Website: crate-barrel
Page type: cart
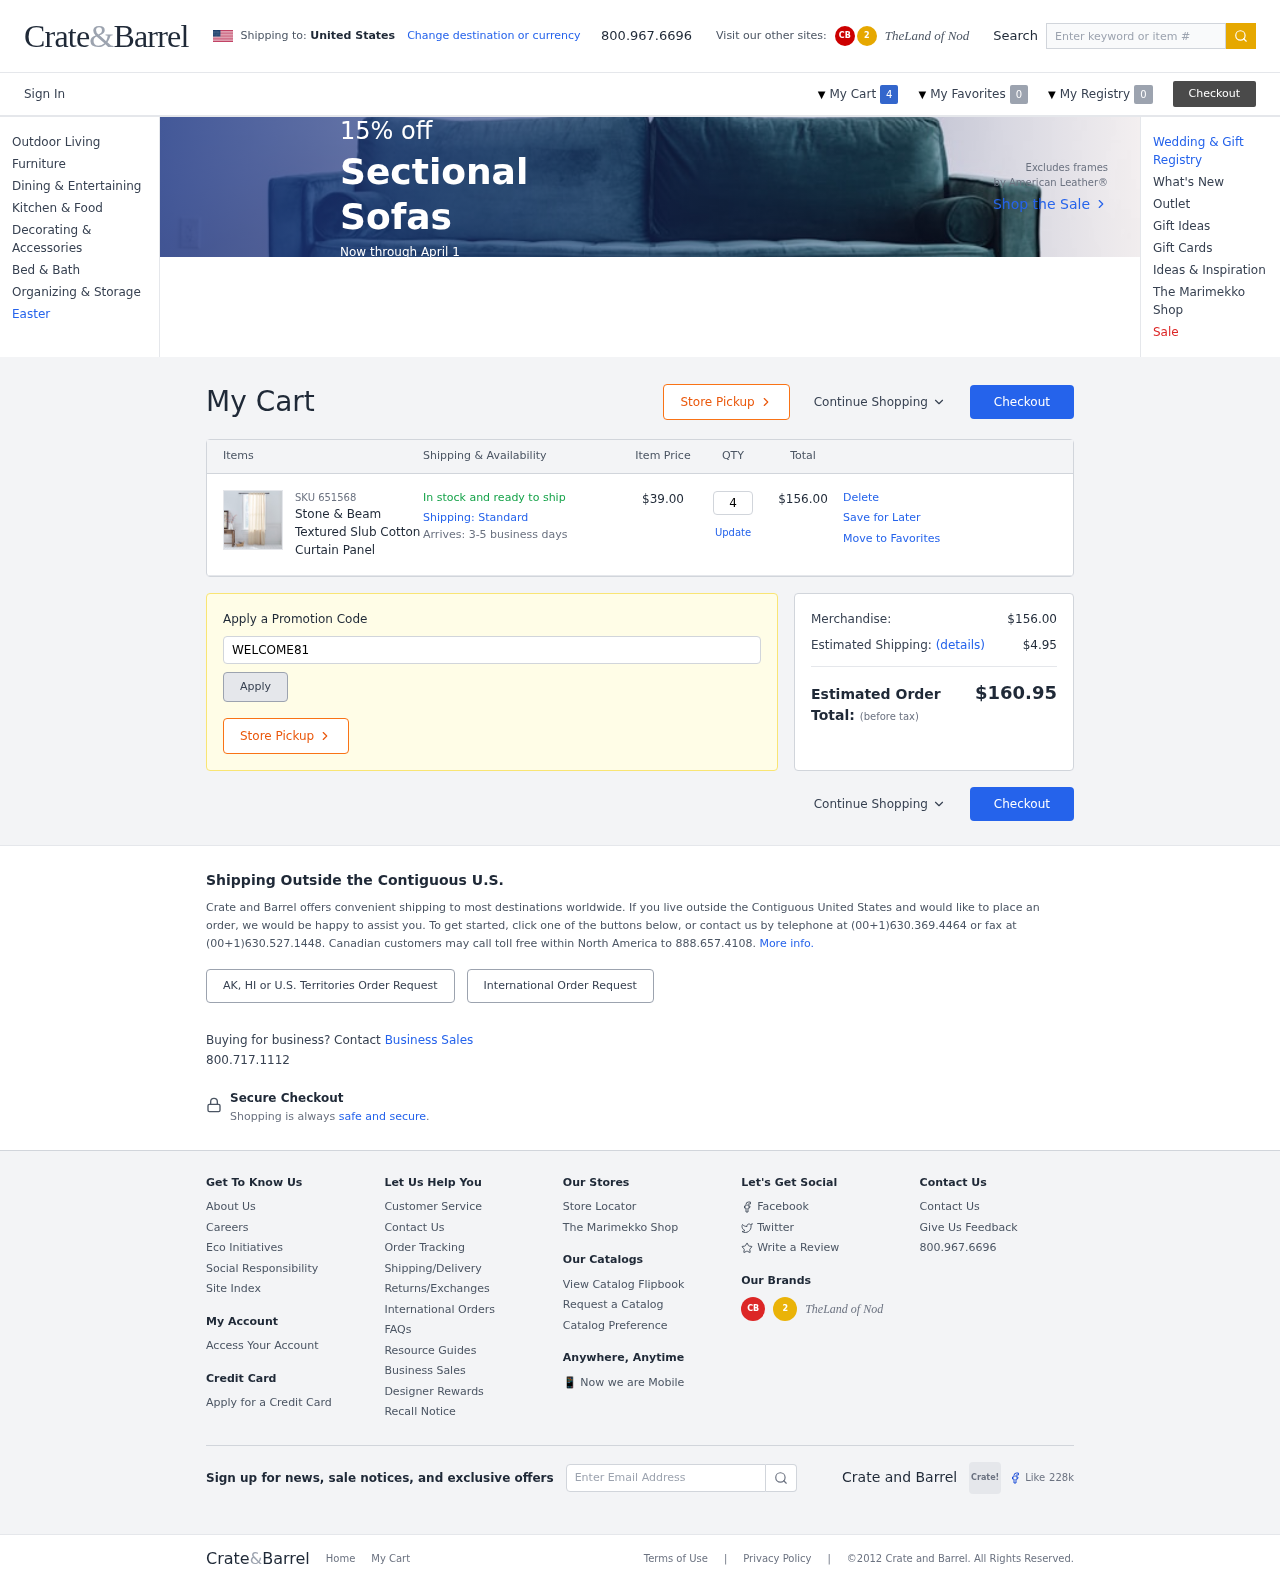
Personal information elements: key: PII_PROMO_CODE
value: WELCOME81
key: PII_COUNTRY
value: United States
Product elements: key: PRODUCT1_NAME
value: Stone & Beam Textured Slub Cotton Curtain Panel
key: PRODUCT1_PRICE
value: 39
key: PRODUCT1_QUANTITY
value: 4
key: PRODUCT1_SKU
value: SKU 651568
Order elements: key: ORDER_NUM_ITEMS
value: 4
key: ORDER_ITEM_TOTAL
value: $156.00
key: ORDER_SUBTOTAL
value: $156.00
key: ORDER_SHIPPING_COST
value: $4.95
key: ORDER_TOTAL
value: $160.95
Search elements: key: HEADER_SEARCH
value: Enter keyword or item #